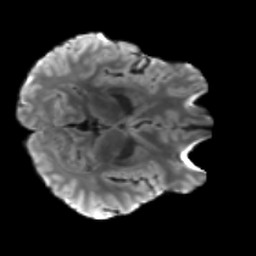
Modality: T2w
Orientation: axial
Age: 24
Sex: male
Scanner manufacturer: siemens
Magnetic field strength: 3 T
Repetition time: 3.5 s
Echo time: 0.086 s